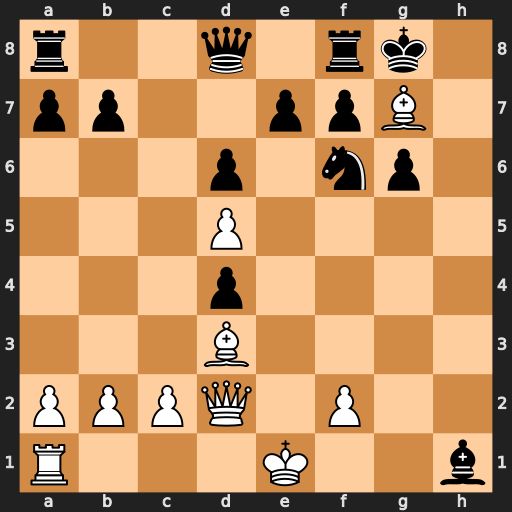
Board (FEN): r2q1rk1/pp2ppB1/3p1np1/3P4/3p4/3B4/PPPQ1P2/R3K2b
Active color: w
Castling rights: Q
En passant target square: -
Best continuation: Qh6 Nh7 Bxd4